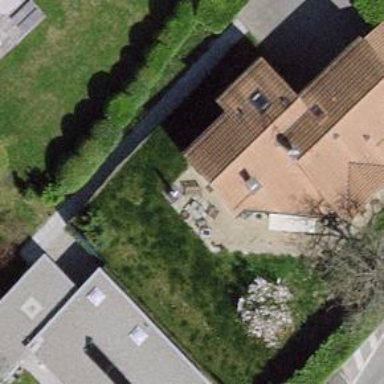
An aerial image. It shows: Garden surrounded by fence.